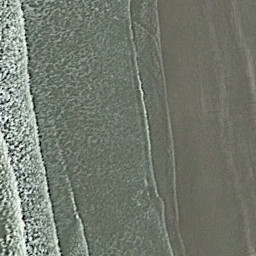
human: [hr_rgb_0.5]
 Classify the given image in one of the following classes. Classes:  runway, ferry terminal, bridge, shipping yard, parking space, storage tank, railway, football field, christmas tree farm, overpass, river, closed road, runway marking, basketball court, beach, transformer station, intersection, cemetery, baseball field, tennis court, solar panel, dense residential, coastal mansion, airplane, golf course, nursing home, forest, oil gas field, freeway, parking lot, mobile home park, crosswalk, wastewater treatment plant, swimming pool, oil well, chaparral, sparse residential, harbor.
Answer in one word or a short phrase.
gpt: beach